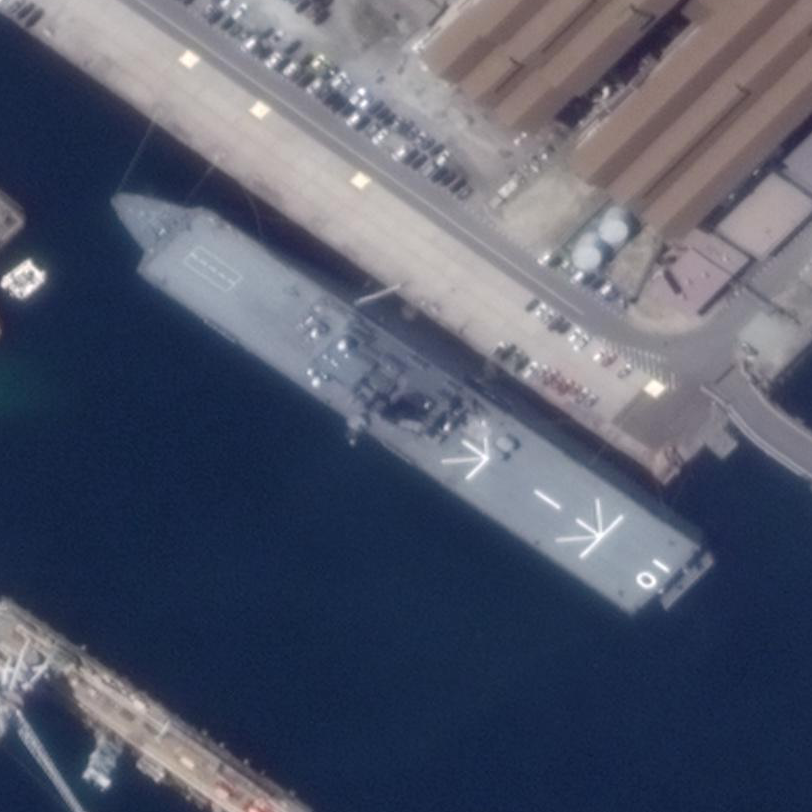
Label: assault